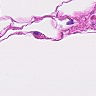
Metastatic tissue present: no